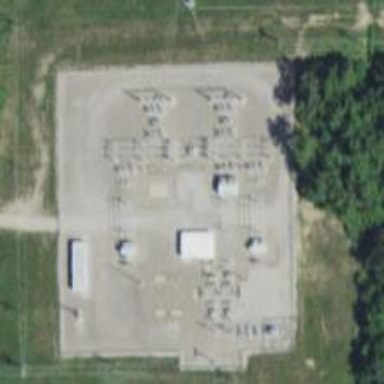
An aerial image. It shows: Switch for power supply.